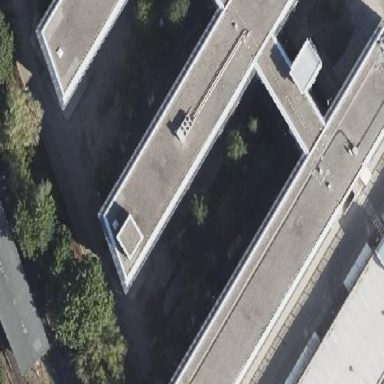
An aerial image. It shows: Office building with flat roof.